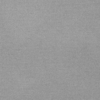
Label: dusty